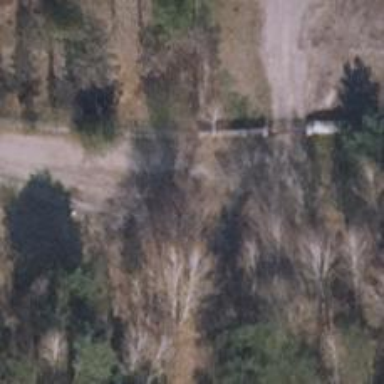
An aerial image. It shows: Sandy track road with grade4 tracktype.